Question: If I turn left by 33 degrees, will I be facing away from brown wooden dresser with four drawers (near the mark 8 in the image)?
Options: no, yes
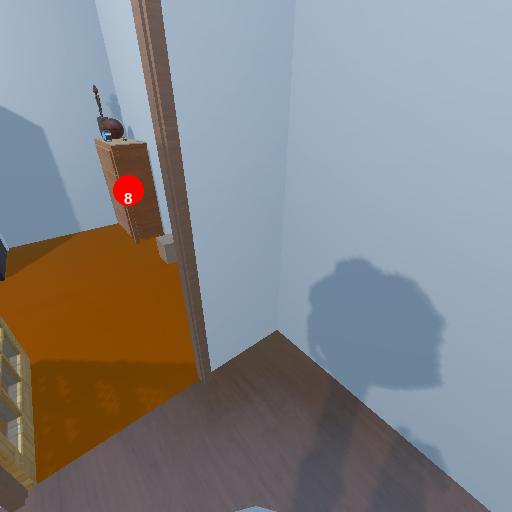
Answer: no